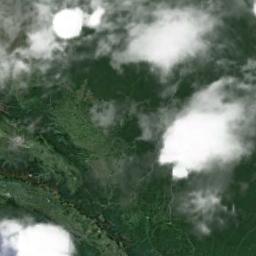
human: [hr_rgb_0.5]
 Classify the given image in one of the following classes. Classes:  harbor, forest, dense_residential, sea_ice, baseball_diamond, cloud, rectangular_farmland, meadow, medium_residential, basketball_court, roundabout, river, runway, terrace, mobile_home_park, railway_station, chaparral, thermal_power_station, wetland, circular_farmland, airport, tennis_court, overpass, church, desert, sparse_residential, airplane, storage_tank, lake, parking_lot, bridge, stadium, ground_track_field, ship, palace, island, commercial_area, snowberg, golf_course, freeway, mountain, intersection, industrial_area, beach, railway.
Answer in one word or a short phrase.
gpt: cloud